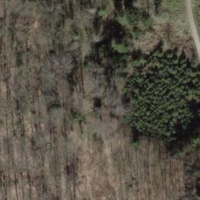
EUNIS habitat code: 41
Species observed at this site:
Fagus sylvatica
Acer pseudoplatanus